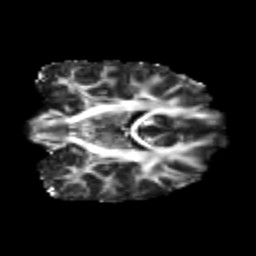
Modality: FA
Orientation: coronal
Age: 19
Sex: female
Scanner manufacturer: siemens
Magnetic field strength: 3 T
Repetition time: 3.5 s
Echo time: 0.125 s